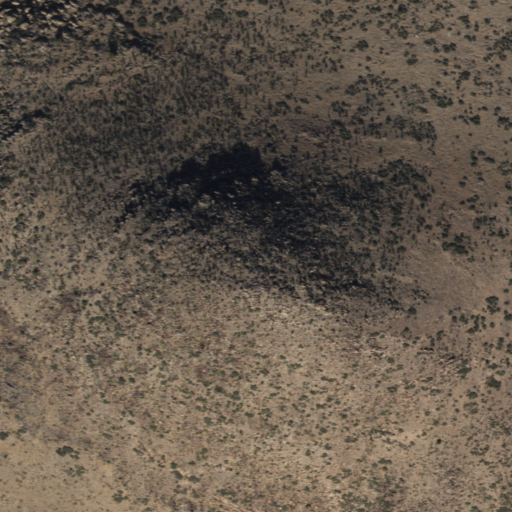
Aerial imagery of mountain in Arizona named Black Butte containing only shrub